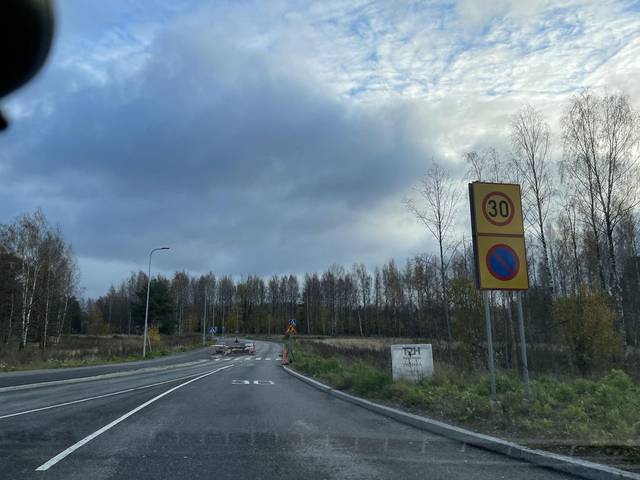
Region: Finland
Coordinates: 60.153, 24.698